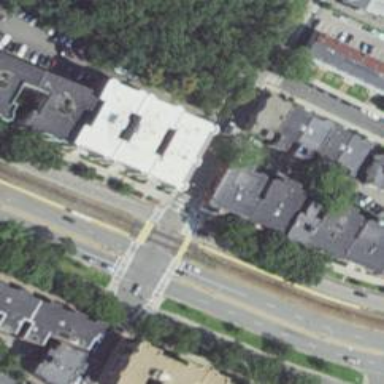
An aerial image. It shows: Crossing for the railway.